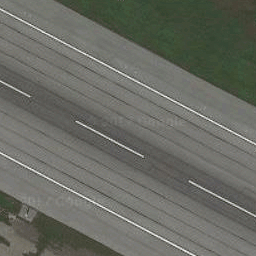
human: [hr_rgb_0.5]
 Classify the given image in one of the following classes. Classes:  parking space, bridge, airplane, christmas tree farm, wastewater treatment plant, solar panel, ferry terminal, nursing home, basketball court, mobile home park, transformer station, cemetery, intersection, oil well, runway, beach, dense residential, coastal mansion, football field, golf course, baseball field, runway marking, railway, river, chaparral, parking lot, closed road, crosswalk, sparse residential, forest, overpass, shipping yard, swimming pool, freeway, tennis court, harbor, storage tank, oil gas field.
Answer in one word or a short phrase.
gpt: runway